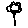
Label: flower